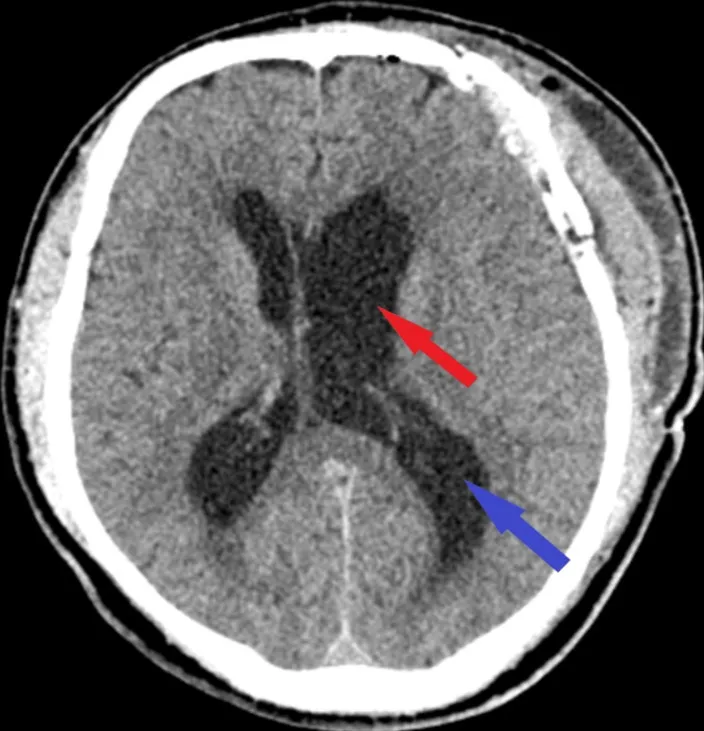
Postoperative CT scan. The axial section of the CT scan performed postoperatively highlights total tumor resection (red arrow) as well as an enlarged left lateral ventricle (blue arrow).
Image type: radiology (ct)